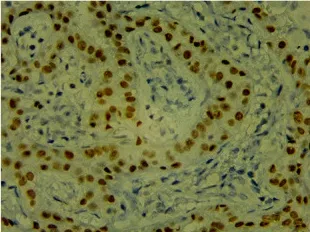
Immunohistochemistry [TTF-1 (+), Napsin A (+)]. (B) TTF-1 x400. (A,B) Positive staining of TTF-1 in the nuclei of lung adenocarcinoma.
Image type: pathology (immunostaining)